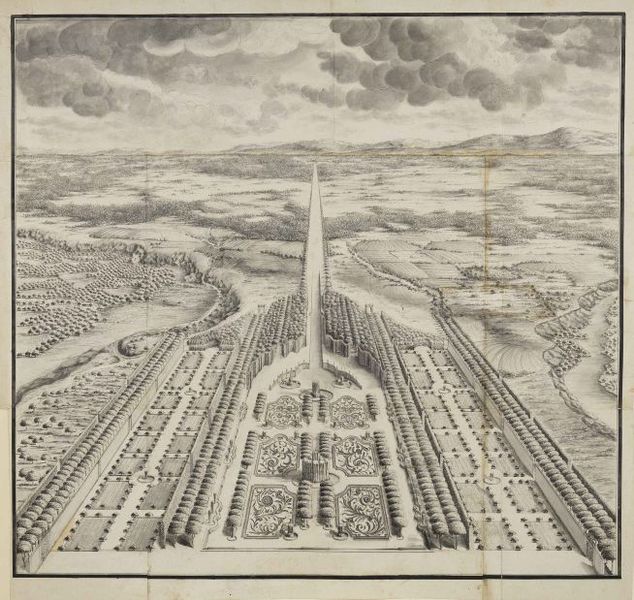
Titel: Schlossgarten in Rastatt
Künstler: Anonym (18. Jh.)
Standort: Karlsruhe
Institution: Staatliche Kunsthalle Karlsruhe
Schlagwörter: baum, berg, gewitter, himmel, wasser, weiß, wolken, bäume, fluss, grün, landschaft, stadt, blumen, braun, frankreich, grau, paris, schwarz, skizze, strasse, zeichnung, anlage, hund, park, parkanlage, rasen, schloss, weg, wiese, zaun, architektur, barock, spiegel, bach, ebene, feld, felder, horizont, hügel, weite, busch, büsche, pfad, sträucher, wege, wiesen, innen, pflanzen, renaissance, wald, brunnen, garten, springbrunnen, bewölkt, aussicht, papier, perspektive, berge, gebirge, mauer, allee, graphik, hof, vogelperspektive, französisch, architecture, court, military, white, black, country, formal, france, gefaltet, gray, grey, symmetrie, gerade, ornamente, decorative, flowers, pattern, print, perspective, plant, flucht, äcker, aufsicht, oben, panorama, straßen, symetrie, antike, palast, linie, draufsicht, wälder, zentralperspektive, symmetrisch, druck, druckgraphik, schwarz-weiß, grafisch, radierung, stich, woodcut, bleistift, entwurf, rom, geometrisch, karte, wood, alleen, smoke, mauern, fluchtpunkt, cloud, clouds, sky, tree, building, field, hill, hills, house, lake, landscape, mountain, mountains, atmospheric perspective, distance, horizon, houses, lane, street, trees, beete, gärtner, rabatte, parterre, baroque, plan, gärten, wolkne, achse, achsen, fontäne, pavillon, forest, grass, river, bushes, garden, path, plants, road, view, drawing, paper, postkarte, kupferstich, black and white, frame, castle, etching, graphic, illustration, line, monochrome, sketch, french, geometrie, symetrisch, knick, bäumer, storm, bäum, town, flüsse, outside, grundriss, boulevard, city, human, promenade, pastoral, versailles, barockgarten, design, ordnung, lageplan, gartenanlage, cathedral, courtyard, ink, square, buildings, facade, plans, symmetry, terrace, gartenarchitektur, hecken, fountain, gardens, lawn, paths, gartenplan, luftbild, zeichnug, blumenbeete, ground, rabatten, schlossgarten, aerial view, axis, baumreihen, engraving, gartenkunst, geometric, map, pencil, gartenbau, broderie, rectangles, aerial, lines, plains, pond, künstlich, mythical, long, fields, charcoal, steeple, shrubs, horizon line, geradeaus, sonnenkönig, land, wegen, isometrie, grid, prachtstraße, sku, broderien, geometrical, surreal, sepia, depth, vista, countryside, grand, fountains, labyrinth, maze, pathway, distant, plaza, grove, canal, architectural, estate, symmetrical, overview, ß, axe, blueprint, crops, eden, prinint, rows, roads, yard, garne, straight, topography, kingdom, birdseye, layout, parchment, symmetric, landscae, farms, above, louds, acurate, casle, bustes, buiding, symetrical, renaisance, rivers, partial birds-eye view, sicht von oben, parigi, structures, landschaftsbau, symetric, great, topographical, orderly, rational, aligned, formal garden landscape, structured, formal garden, topiary, lawns, kunstgarten, educational, palatial